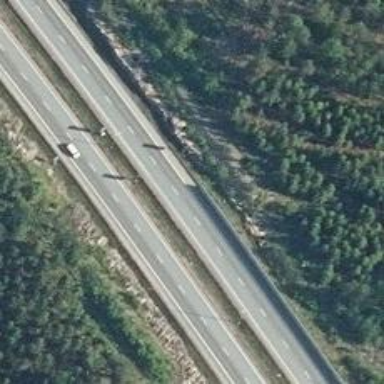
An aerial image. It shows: Asphalt motorway.